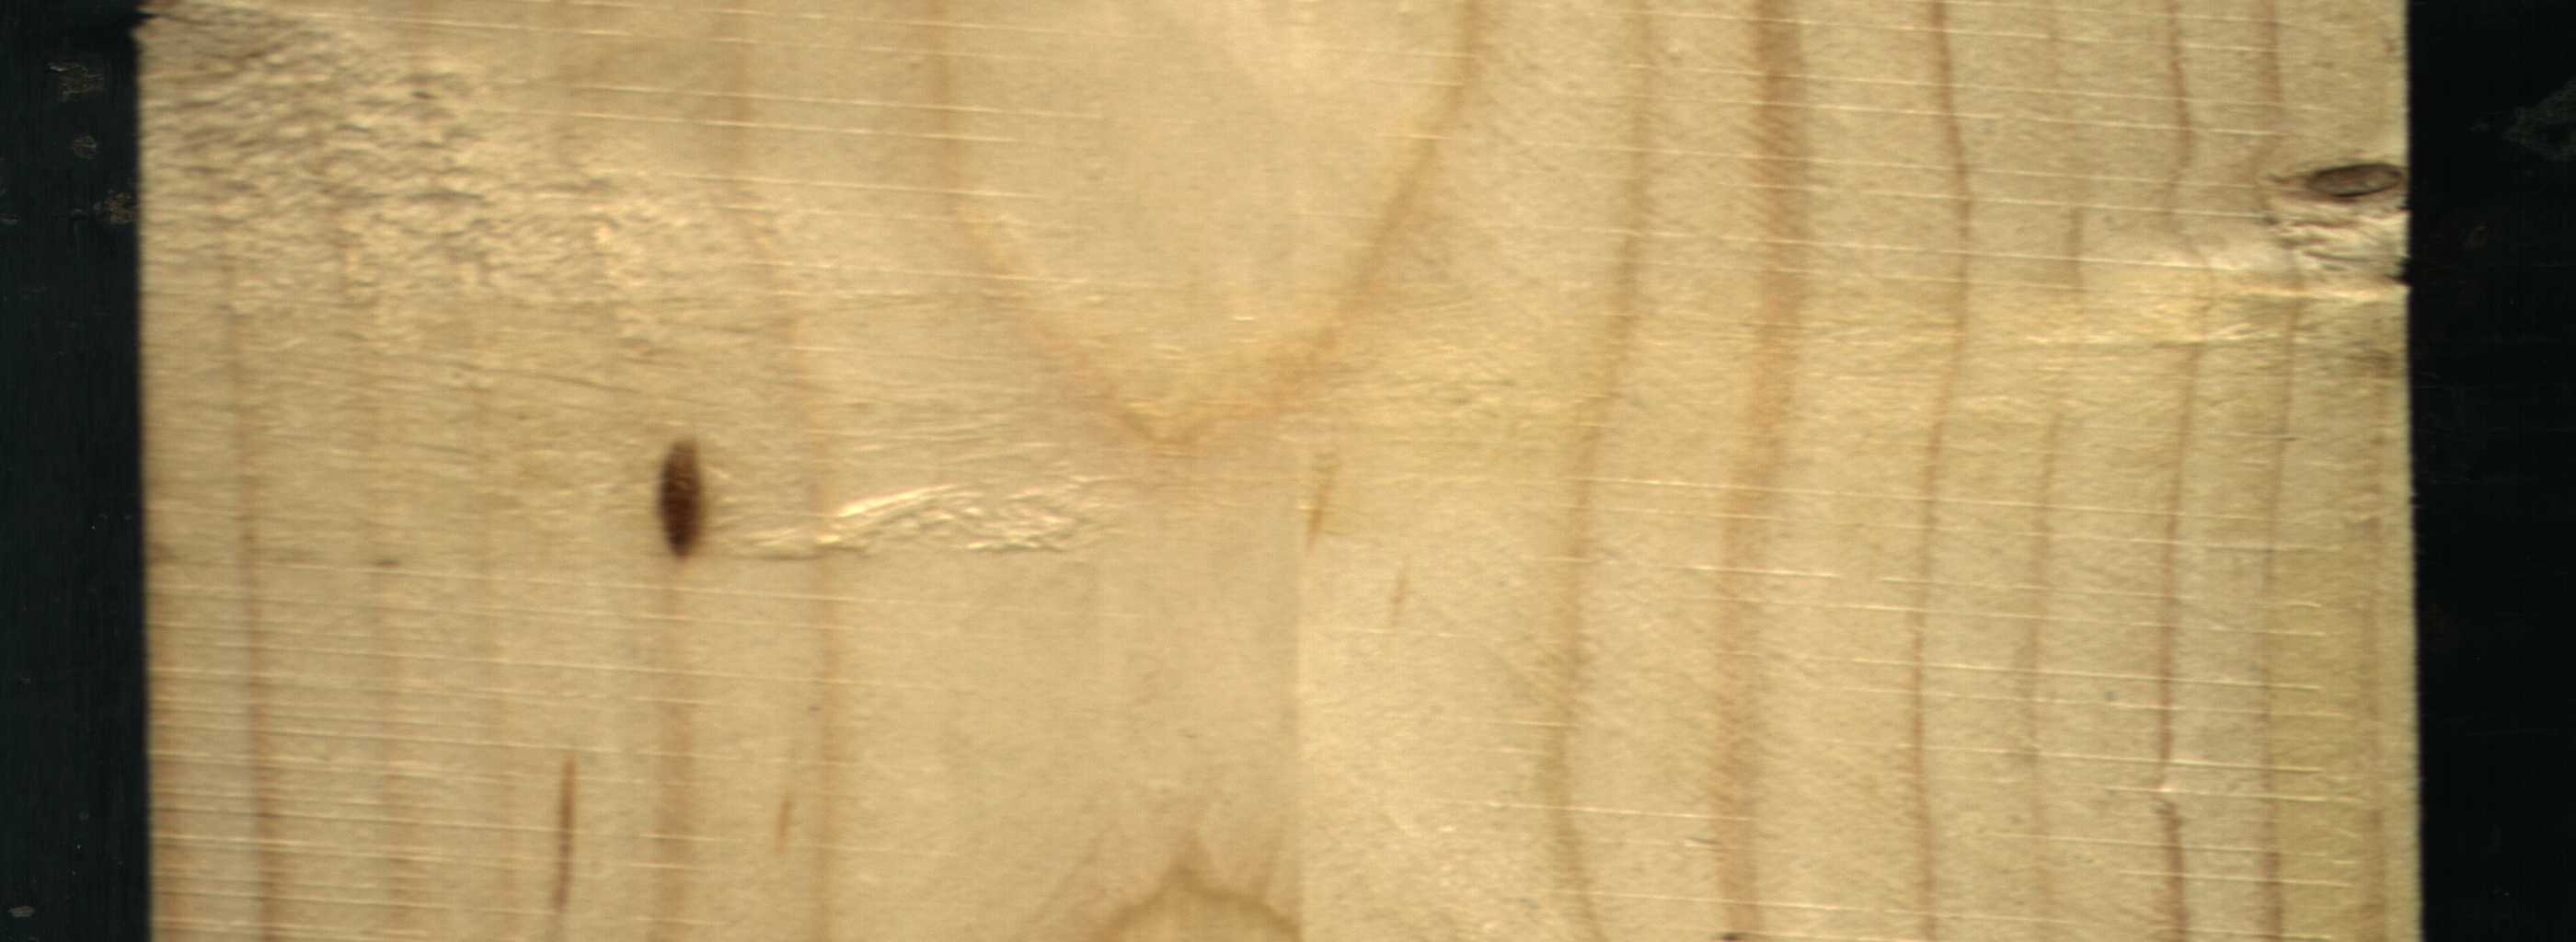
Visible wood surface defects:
resin
resin
Dead_Knot